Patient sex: M
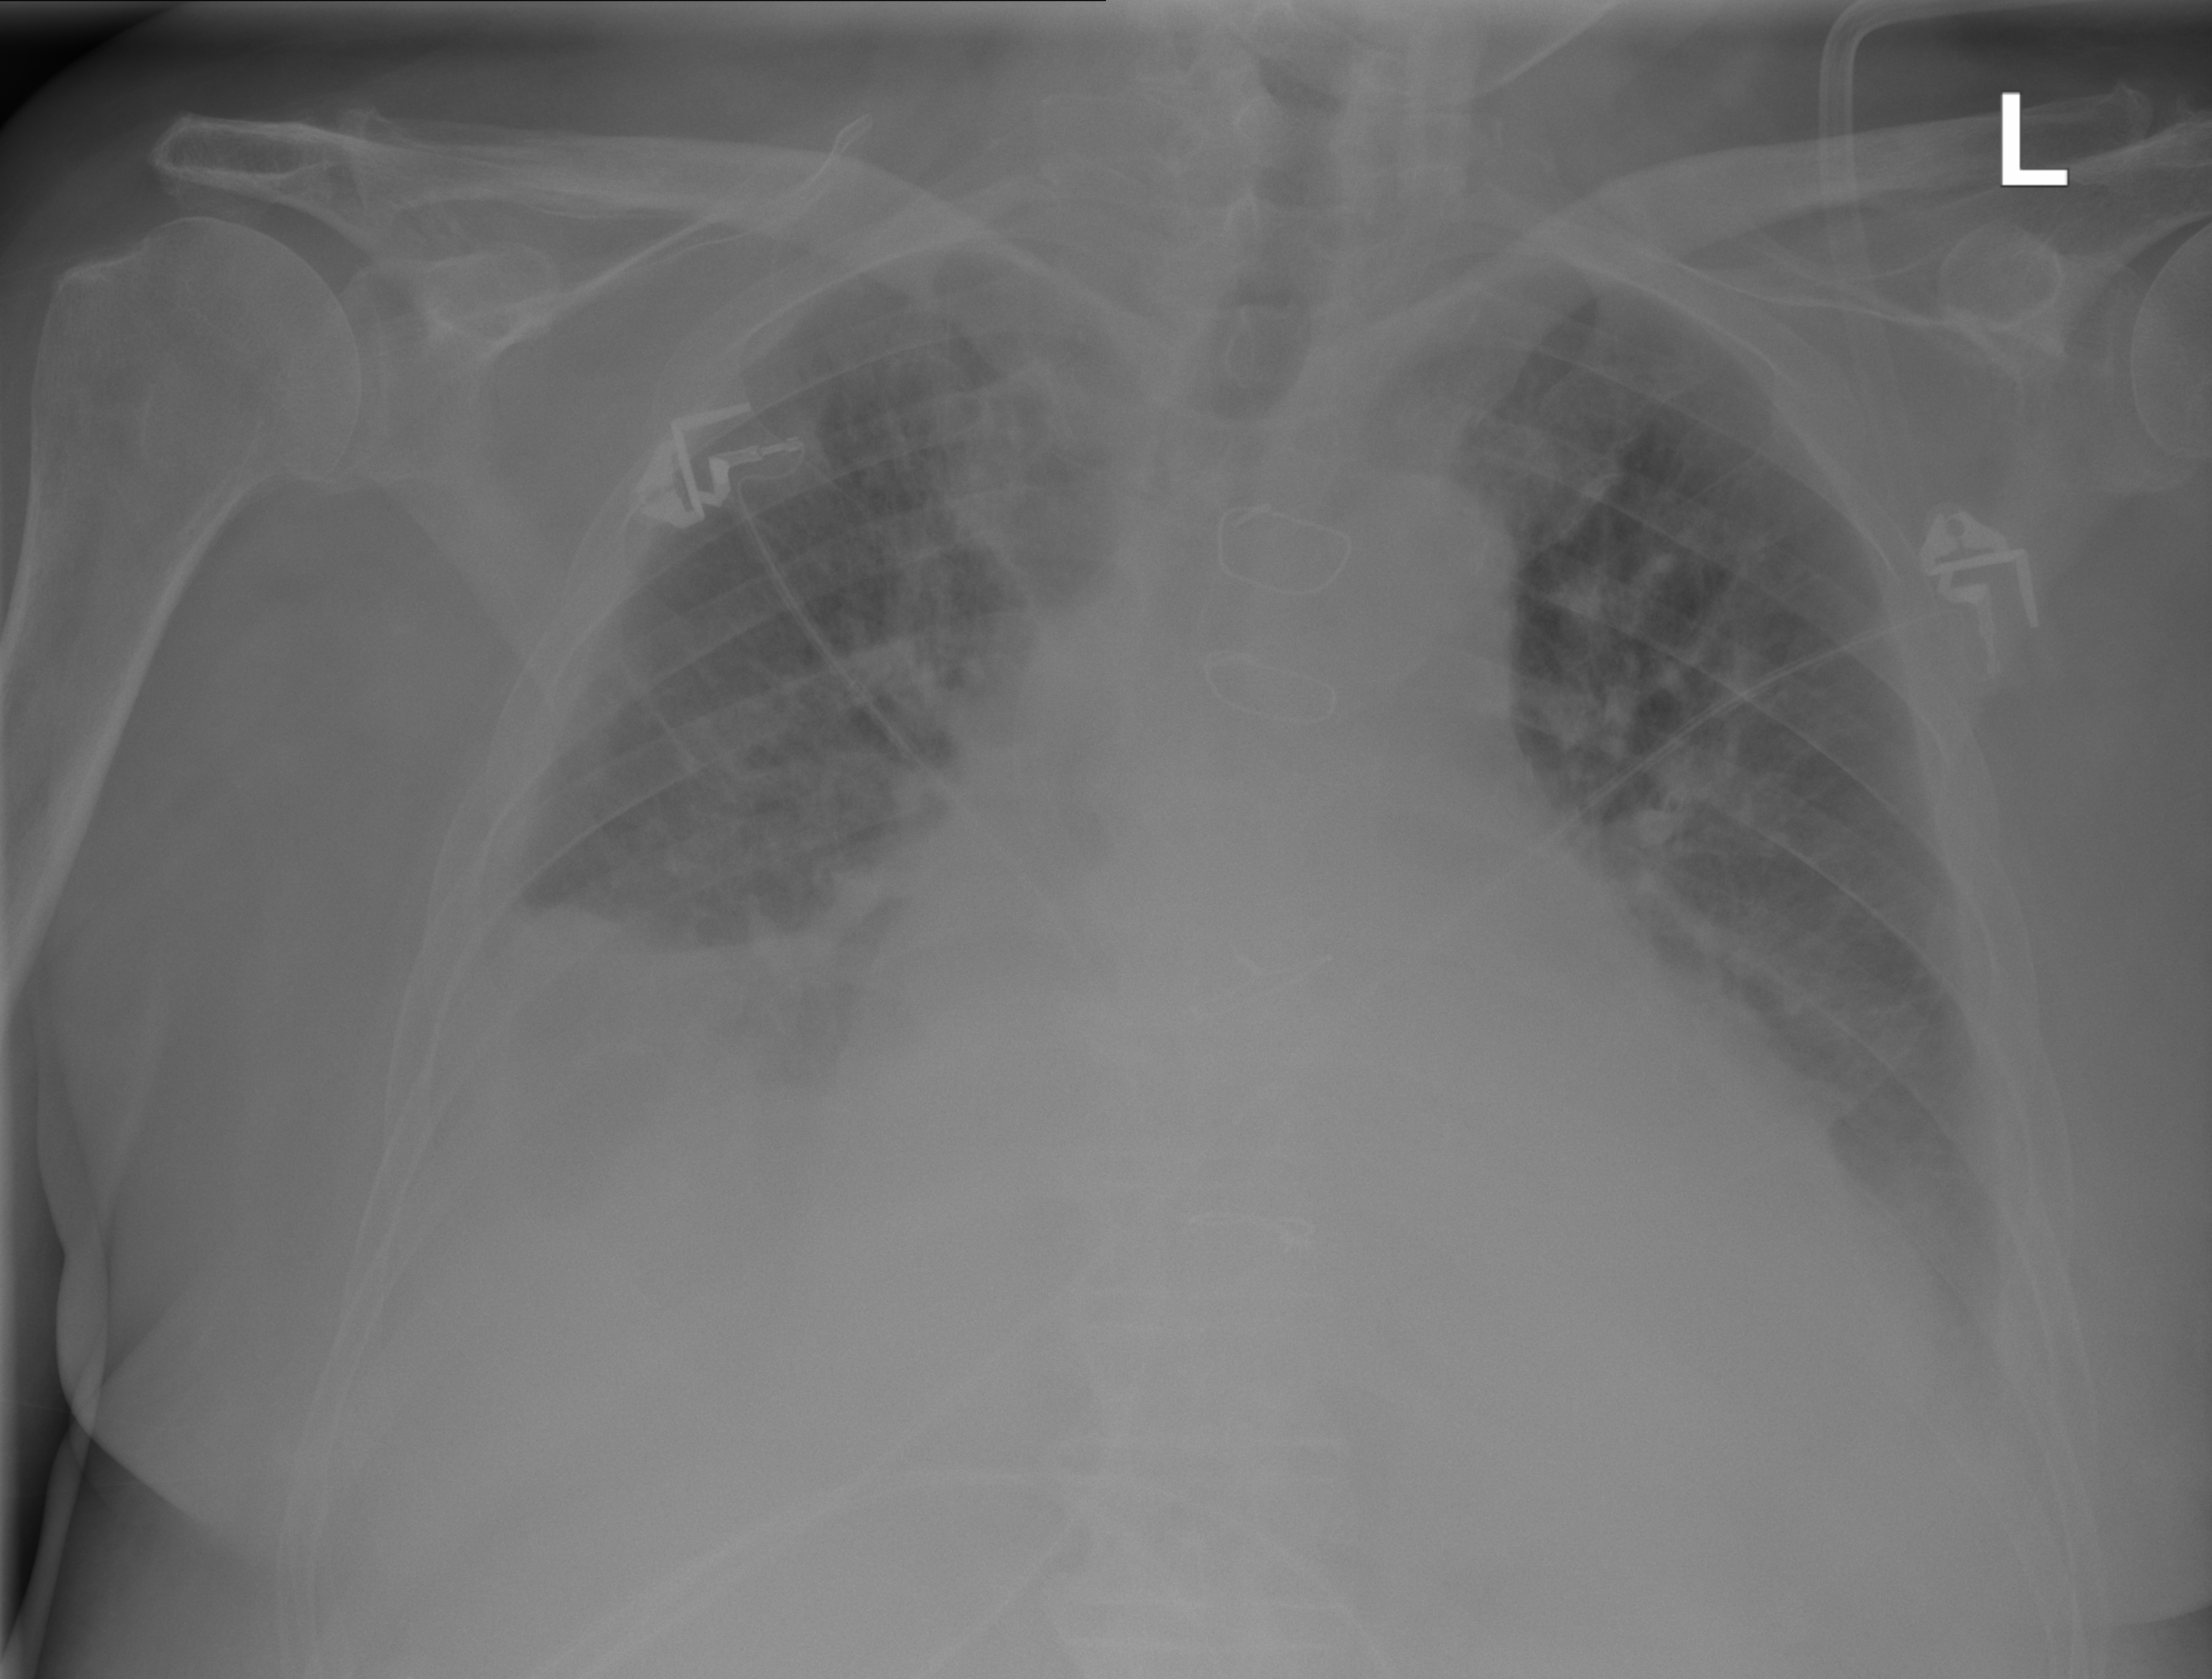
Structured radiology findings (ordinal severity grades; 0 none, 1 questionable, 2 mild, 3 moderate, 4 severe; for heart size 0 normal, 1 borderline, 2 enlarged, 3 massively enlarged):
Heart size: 2
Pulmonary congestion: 2
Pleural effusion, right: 2
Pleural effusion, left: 2
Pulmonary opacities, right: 2
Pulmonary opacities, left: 0
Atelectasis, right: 3
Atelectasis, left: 2